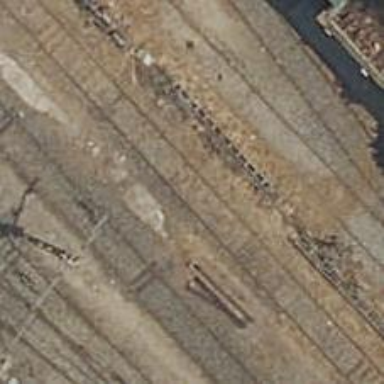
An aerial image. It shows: Railway track with electrified contact lines. This is siding track.